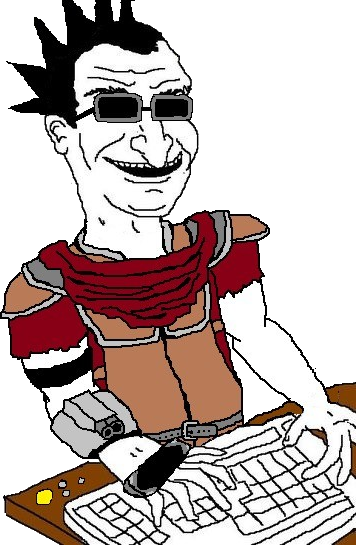
Label: 5_Bruce